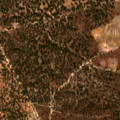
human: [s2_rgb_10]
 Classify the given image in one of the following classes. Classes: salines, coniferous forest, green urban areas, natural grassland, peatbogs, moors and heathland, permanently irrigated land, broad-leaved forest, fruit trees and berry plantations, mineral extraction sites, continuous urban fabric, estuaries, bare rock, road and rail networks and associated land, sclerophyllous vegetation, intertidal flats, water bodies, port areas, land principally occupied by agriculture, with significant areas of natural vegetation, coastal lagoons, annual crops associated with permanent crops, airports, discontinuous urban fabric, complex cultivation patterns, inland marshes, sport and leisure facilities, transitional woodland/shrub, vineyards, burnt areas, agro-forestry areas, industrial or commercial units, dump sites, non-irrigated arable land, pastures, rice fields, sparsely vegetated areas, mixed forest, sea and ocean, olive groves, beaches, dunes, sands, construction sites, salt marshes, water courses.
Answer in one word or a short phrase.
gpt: non-irrigated arable land, agro-forestry areas